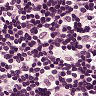
Metastatic tissue present: no